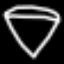
Label: diamond